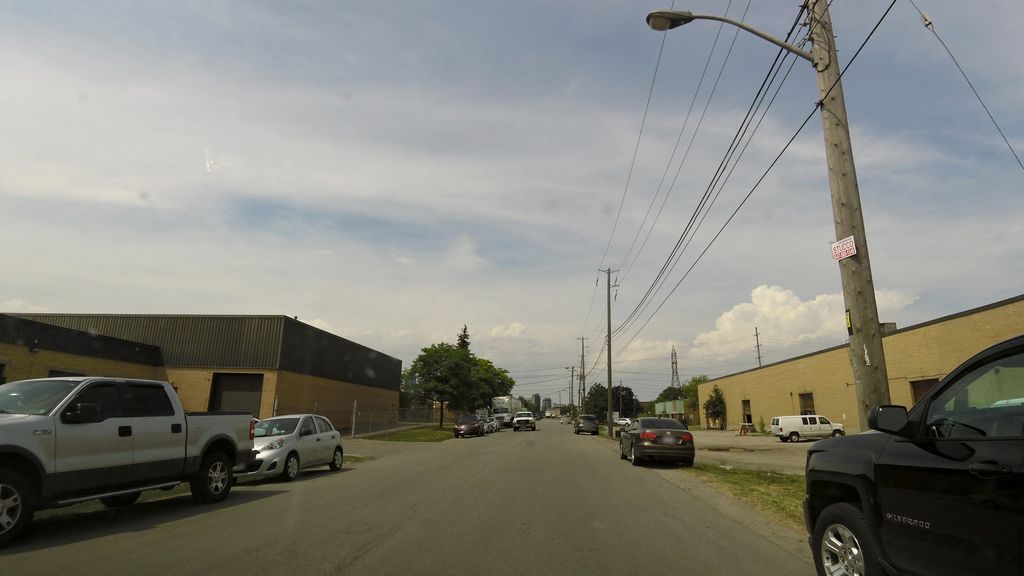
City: toronto